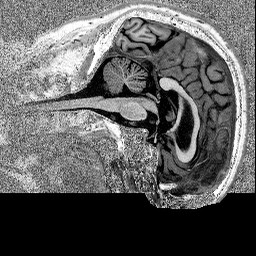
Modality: MP2RAGE
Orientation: sagittal
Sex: male